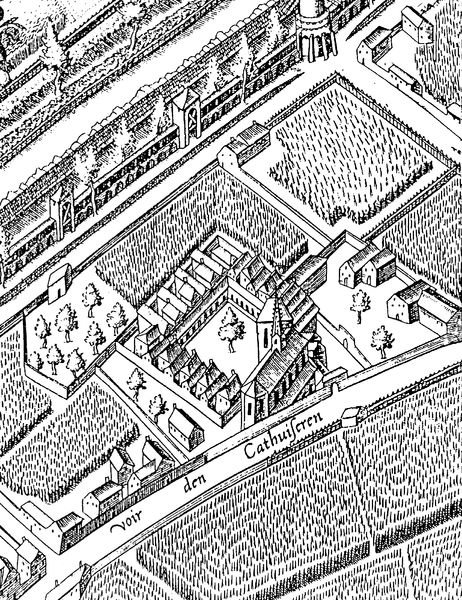
Titel: Kartäuserkirche St. Barbara in Köln
Standort: Köln (EU - D - NRW)
Schlagwörter: bäume, felder, häuser, kirche, wege, schwarzweiß, karte, mittelalter, stadtmauer, landkarte, wachturm, wachtürme, straßenkarte, cathuiferen